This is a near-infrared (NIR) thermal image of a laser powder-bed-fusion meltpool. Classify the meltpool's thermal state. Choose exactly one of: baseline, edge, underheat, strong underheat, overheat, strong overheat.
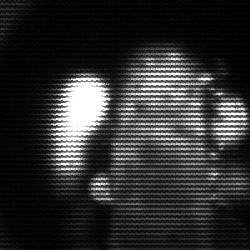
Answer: strong underheat